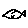
Label: fish